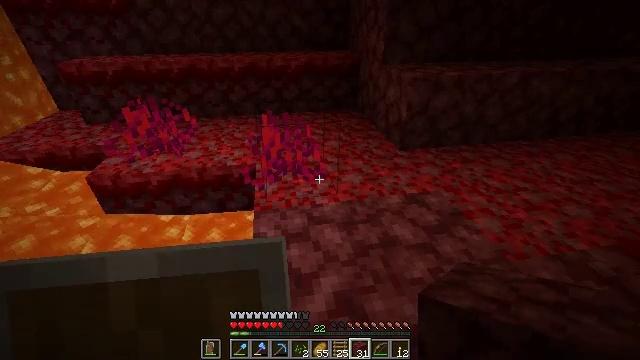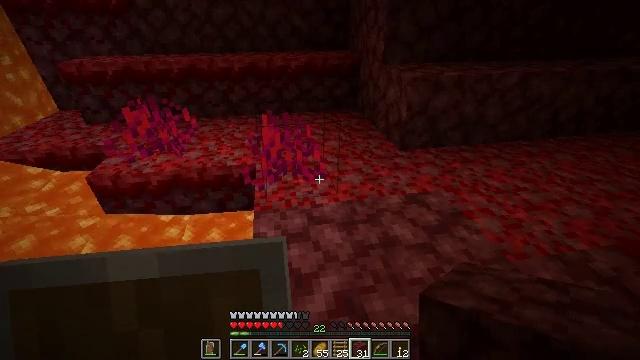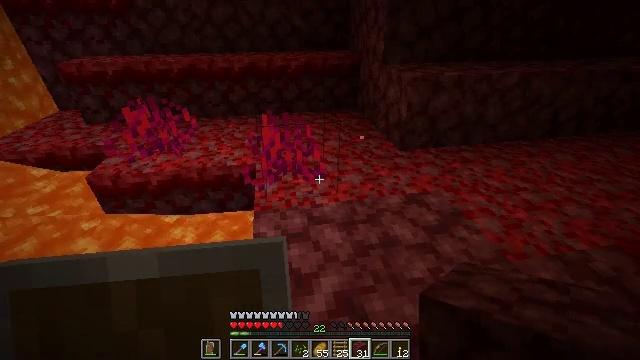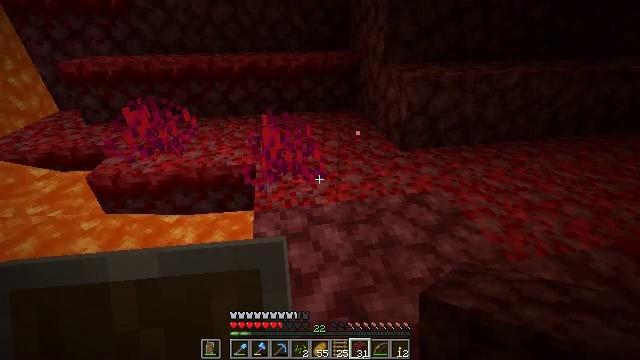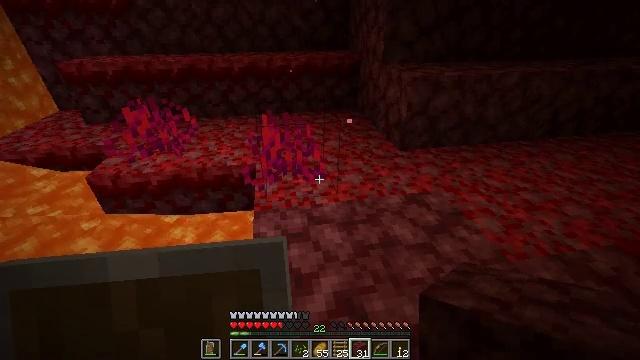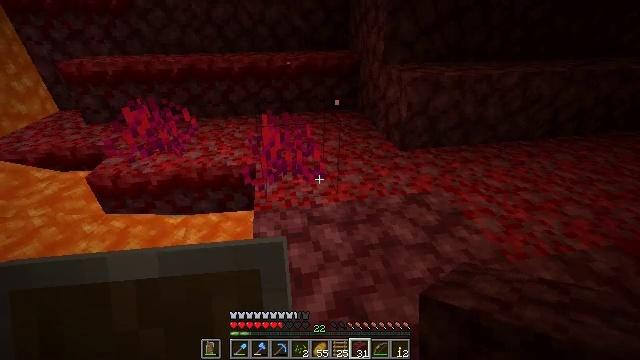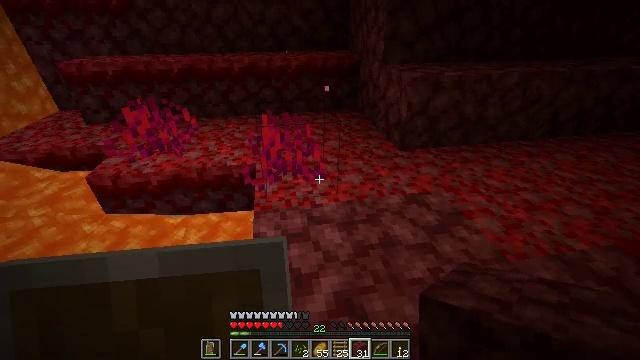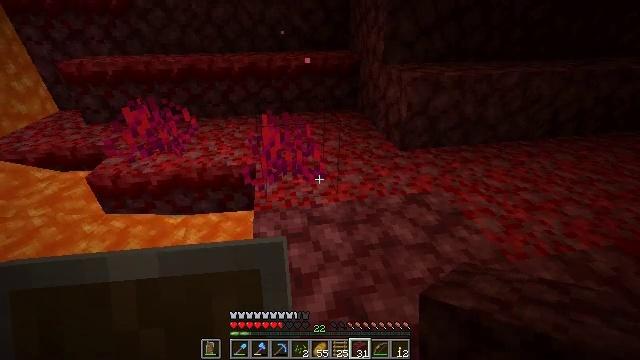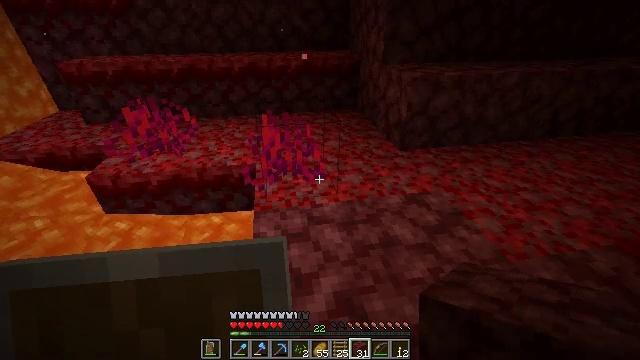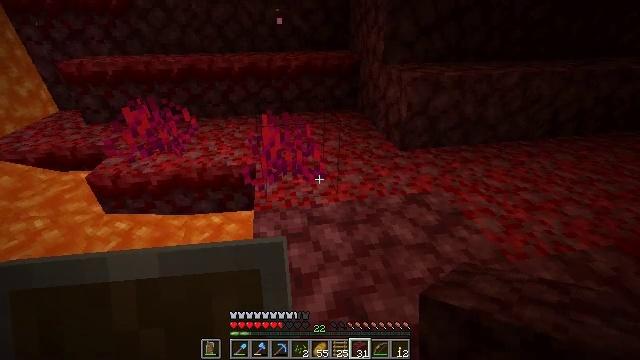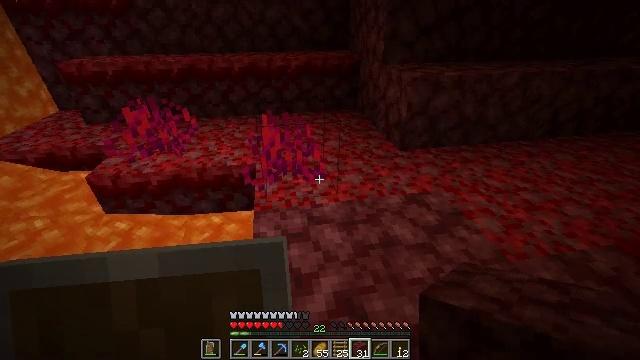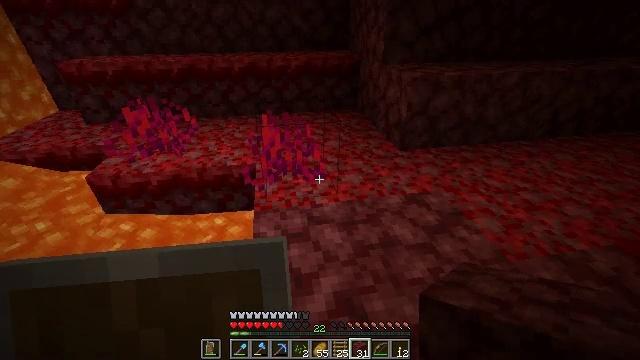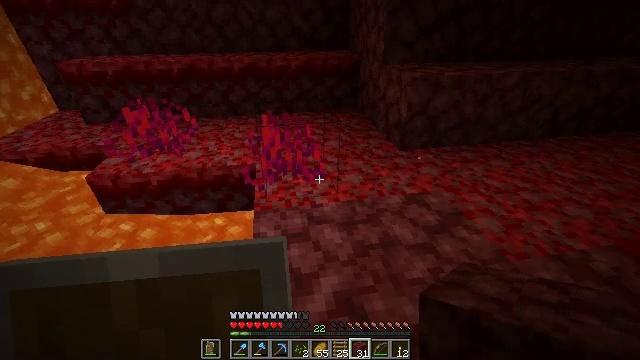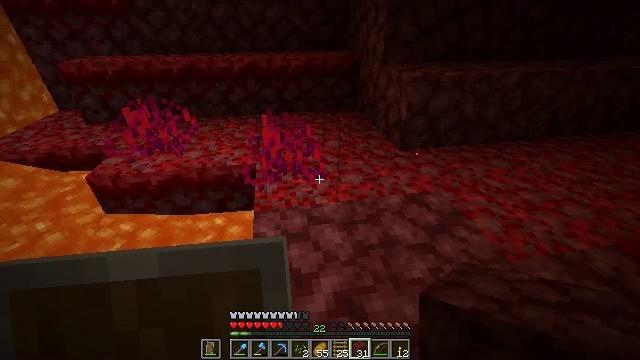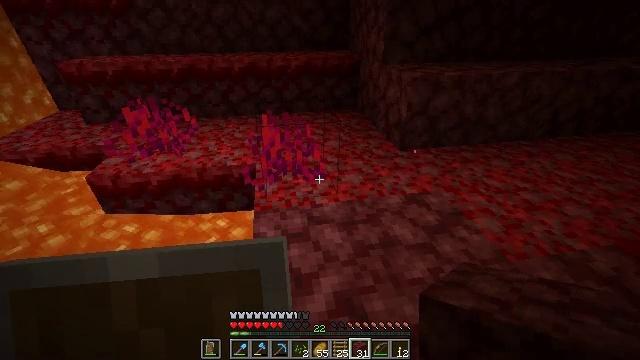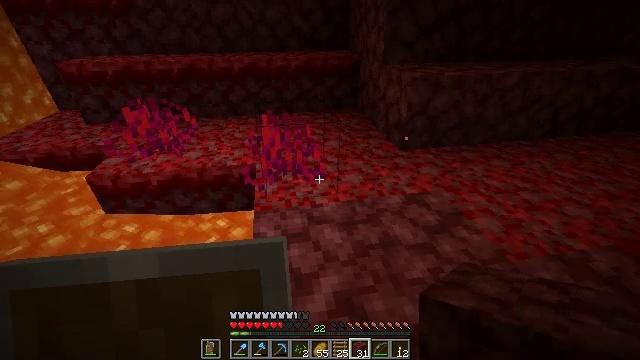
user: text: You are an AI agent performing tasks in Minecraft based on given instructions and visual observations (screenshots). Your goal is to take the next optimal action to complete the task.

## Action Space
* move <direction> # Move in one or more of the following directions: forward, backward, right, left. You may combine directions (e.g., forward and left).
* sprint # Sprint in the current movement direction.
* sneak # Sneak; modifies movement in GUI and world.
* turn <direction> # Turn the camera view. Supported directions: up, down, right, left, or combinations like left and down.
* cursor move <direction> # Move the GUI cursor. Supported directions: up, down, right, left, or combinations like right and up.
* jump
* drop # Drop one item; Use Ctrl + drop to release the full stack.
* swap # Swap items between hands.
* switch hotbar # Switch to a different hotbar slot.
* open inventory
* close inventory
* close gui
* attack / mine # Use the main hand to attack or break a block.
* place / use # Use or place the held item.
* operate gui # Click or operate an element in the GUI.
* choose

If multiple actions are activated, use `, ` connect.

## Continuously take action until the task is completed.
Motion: motion action
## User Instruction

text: Gather crimson roots by holding left button.
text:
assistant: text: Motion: no_op
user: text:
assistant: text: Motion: no_op
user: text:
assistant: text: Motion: no_op
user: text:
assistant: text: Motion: no_op
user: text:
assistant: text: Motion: no_op
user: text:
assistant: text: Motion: no_op
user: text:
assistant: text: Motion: no_op
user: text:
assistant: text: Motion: no_op
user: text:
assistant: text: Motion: no_op
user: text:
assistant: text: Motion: no_op
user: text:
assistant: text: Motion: no_op
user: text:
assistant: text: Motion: no_op
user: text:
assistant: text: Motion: no_op
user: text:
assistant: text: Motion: no_op
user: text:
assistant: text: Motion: no_op
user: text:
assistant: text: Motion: no_op
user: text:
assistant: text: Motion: no_op
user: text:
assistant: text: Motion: turn right
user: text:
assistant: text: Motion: turn right and down
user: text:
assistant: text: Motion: turn right
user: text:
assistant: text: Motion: turn right
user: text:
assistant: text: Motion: turn right and up
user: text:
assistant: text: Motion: turn right and up
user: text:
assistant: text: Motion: turn right and up
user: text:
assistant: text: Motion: turn right and up
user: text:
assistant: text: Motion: turn right and up
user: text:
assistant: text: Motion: turn up
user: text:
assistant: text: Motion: move forward, turn up
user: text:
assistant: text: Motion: move forward, turn up
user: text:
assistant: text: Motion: move forward, turn left and up